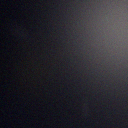
Screen state: off